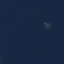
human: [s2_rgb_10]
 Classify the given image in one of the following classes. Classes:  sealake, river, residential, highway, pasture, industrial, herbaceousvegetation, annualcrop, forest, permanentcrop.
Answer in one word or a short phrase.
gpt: SeaLake